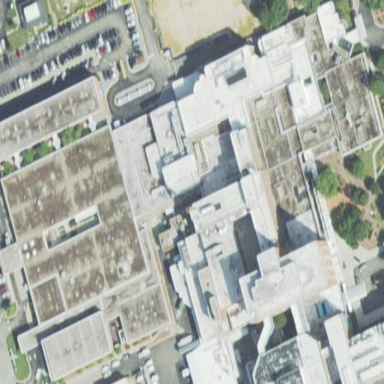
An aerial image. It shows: Hospital building.